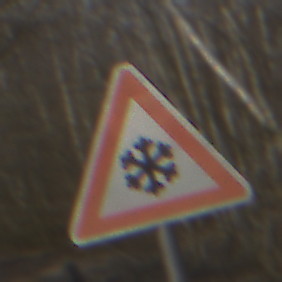
Verkehrszeichen: SchneeOderEisglaette
Umgebung: Outdoor, Nature
Tageszeit: MorningAfternoon
Wetter: Clear
Licht: Natural
Jahreszeit: Winter
Kontrast: HighContrast